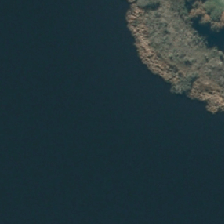
Land cover: lake_pond